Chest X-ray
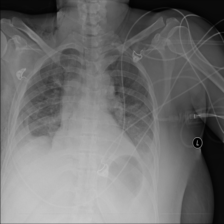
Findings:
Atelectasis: negative
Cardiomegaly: negative
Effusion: positive
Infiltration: negative
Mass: negative
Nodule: negative
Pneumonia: negative
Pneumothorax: negative
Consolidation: negative
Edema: negative
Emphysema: positive
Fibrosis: negative
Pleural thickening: negative
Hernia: negative